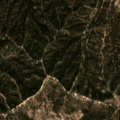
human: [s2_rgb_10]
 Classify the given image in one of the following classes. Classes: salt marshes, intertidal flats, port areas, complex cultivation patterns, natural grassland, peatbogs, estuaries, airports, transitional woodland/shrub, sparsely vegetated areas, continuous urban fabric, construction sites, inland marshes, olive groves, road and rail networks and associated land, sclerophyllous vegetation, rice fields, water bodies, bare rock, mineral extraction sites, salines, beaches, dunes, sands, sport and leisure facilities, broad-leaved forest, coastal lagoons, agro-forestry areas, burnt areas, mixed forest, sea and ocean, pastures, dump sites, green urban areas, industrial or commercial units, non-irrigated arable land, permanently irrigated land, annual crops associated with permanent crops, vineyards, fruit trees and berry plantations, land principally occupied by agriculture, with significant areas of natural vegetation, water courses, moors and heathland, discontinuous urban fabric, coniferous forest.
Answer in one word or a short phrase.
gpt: broad-leaved forest, mixed forest